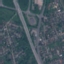
Land use / land cover class: Highway